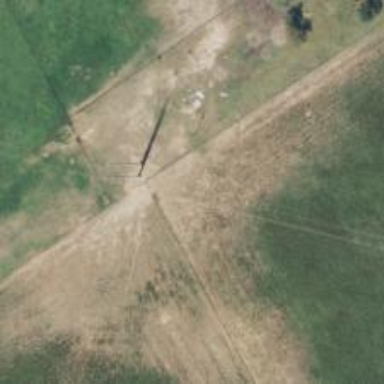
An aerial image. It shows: Power pole.